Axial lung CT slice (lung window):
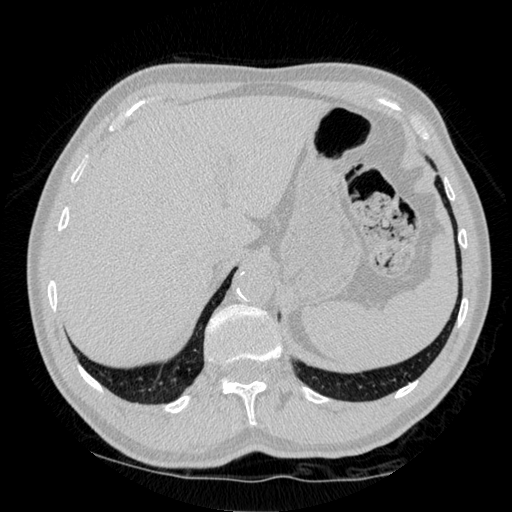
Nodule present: no